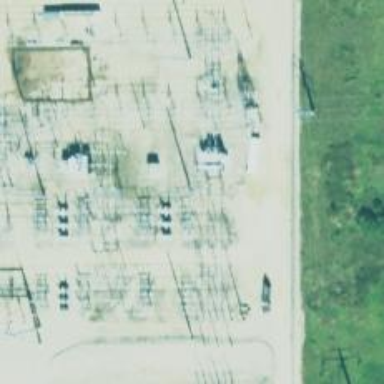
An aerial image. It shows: Mast used for lightning protection.